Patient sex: M
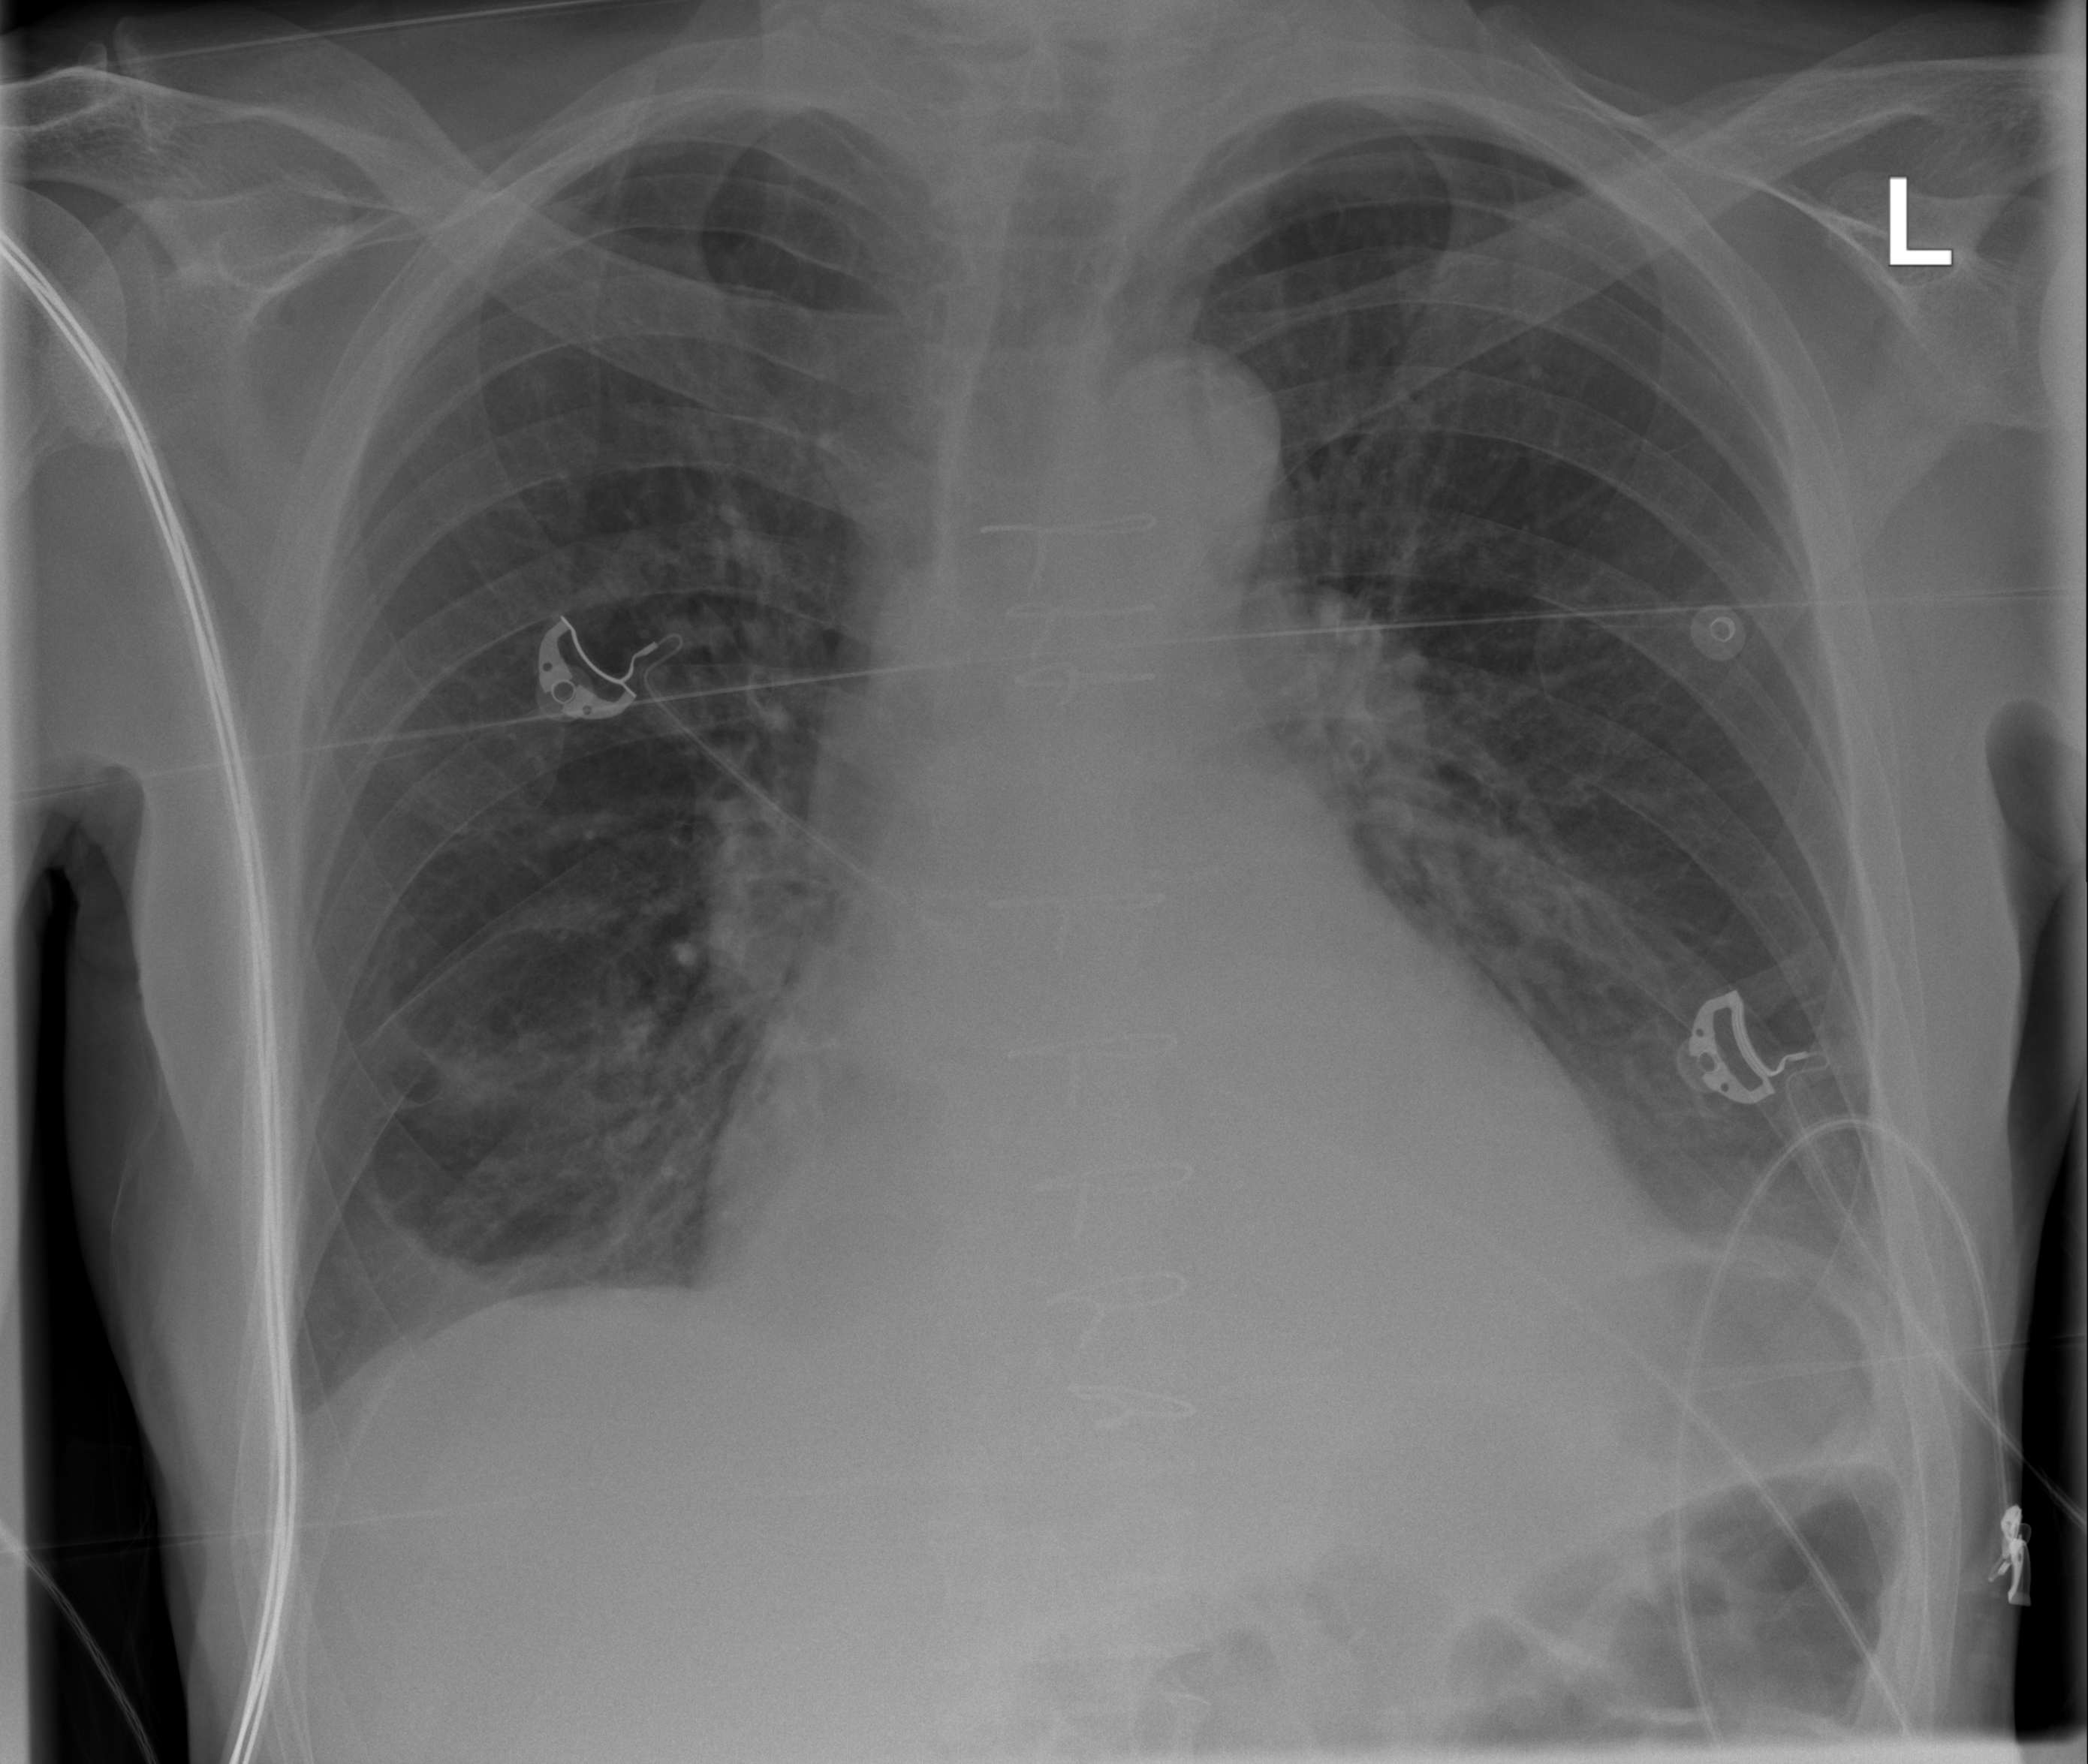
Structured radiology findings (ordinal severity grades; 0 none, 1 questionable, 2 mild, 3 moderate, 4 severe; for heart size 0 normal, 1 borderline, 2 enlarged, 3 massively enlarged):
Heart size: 2
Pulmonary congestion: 0
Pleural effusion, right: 2
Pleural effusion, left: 2
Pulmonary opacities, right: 0
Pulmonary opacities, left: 0
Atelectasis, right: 2
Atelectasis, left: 0